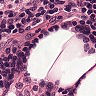
Metastatic tissue present: no